Field crop: tomato
Growth stage: 1
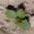
Species: solanum